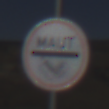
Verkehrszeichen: MautflichtigeStrecke
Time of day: MorningAfternoon
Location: Outdoor (Nature)
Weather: Clear
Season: NotSpecified
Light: Natural